Brain MRI, t1w sequence, axial 2D slice.
Patient: age 18, sex F, weight 95 kg, height 1.95 m
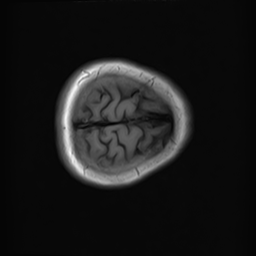